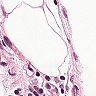
Metastatic tissue present: no